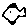
Label: fish